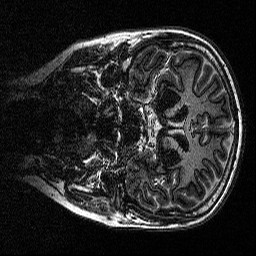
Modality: MP2RAGE
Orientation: coronal
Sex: female
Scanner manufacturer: siemens
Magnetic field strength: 3 T
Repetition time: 5 s
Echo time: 0.00292 s